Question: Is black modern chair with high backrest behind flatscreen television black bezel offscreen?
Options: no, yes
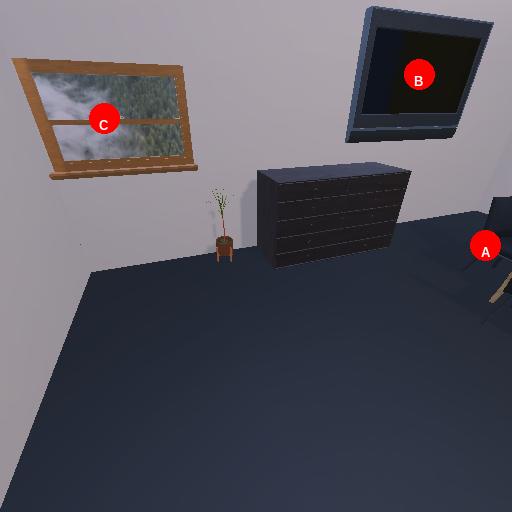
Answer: no